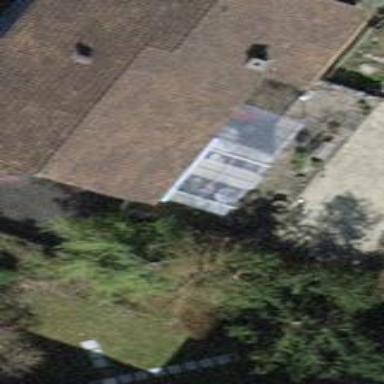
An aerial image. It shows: Building with tile roof.